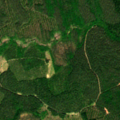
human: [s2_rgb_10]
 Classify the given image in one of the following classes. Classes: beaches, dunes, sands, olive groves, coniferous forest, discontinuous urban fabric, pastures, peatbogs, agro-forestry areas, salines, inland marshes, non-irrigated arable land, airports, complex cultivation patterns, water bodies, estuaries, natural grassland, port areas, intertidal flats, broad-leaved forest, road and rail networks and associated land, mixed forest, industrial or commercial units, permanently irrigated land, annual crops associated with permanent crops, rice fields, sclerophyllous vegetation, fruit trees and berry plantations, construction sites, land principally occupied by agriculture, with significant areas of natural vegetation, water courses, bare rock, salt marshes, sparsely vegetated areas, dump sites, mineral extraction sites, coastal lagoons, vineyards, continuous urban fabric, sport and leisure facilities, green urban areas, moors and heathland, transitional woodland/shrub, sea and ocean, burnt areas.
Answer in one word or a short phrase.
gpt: coniferous forest, mixed forest